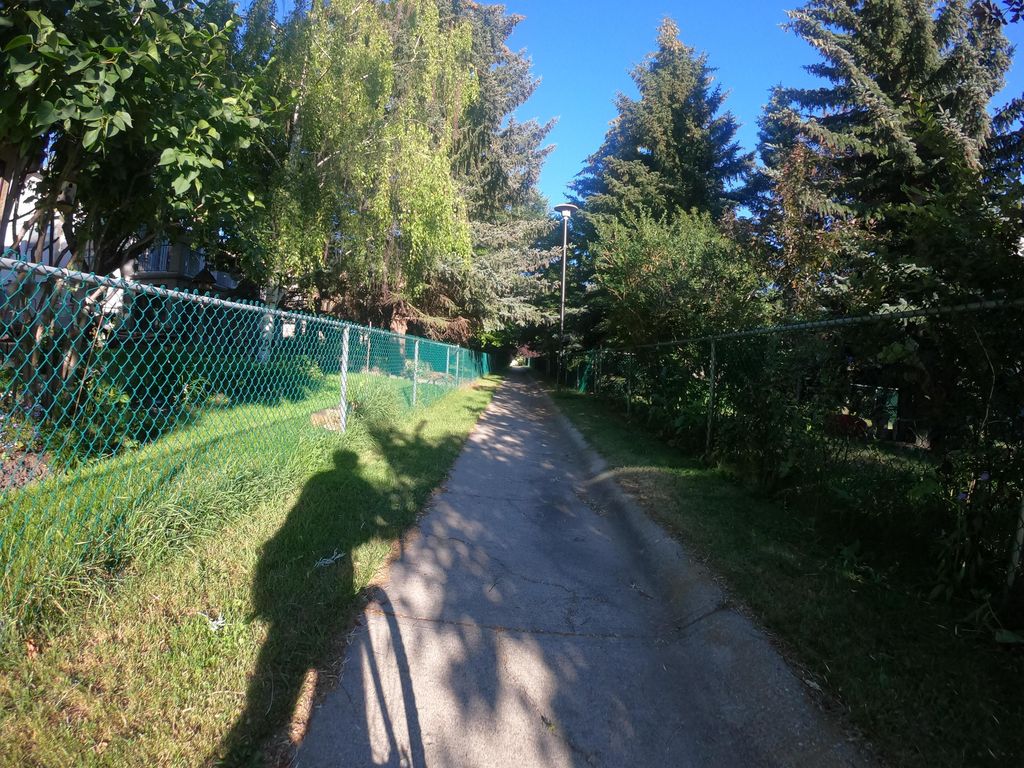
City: calgary